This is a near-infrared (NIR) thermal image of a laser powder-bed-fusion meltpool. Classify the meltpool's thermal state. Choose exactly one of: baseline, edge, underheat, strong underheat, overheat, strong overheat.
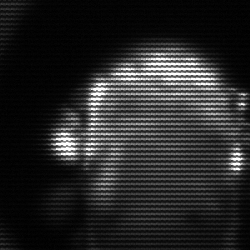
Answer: baseline